【题型】解答题　【知识点】解析几何　【难度】hard
在平面直角坐标系中，双曲线$\Gamma$:$\frac{x^2}{3} - y^2 = 1$。

(1) 求$\Gamma$的两条渐近线的夹角；

(2) 给定点$T(a,0)$，其中正数$a \neq 2$，求$\Gamma$上的动点$M$到点$T$的距离的最小值；

(3) 对平面内不在$\Gamma$上的任意一点$P$，记$\Omega_P$为过点$P$且与$\Gamma$有两个交点的直线的全体。对任意直线$l \in \Omega_P$，记$M$、$N$为$l$与$\Gamma$的两个交点，定义$f_P(l) = |PM| \times |PN|$。若存在一条直线$l_0 \in \Omega_P$满足：$l_0$与$\Gamma$的两个交点位于$y$轴异侧，且对任意不同于$l_0$的直线$l \in \Omega_P$，均有$f_P(l) > f_P(l_0)$，则称$P$为“好点”。求所有“好点”所构成的区域的面积。
【解答】
\textbf{【答案】}
(1) $\frac{\pi}{3}$

(2) 答案见解析

(3) $4$

\textbf{【分析】}
(1) 写出渐近线方程即可判断夹角；

(2) 设$M(x_0,y_0)$，再根据两点间距离公式化简，求解一元二次函数的最值即可；

(3) 设$P(a,b)$为好点，则根据好点定义求出$f_P(l_0) = |a^2 - 3b^2 - 3|$，再根据好点定义求出直线$l$与双曲线交于同一支时得出$k^2 < 1$，即$k^2 \ge 1$时$\Delta \le 0$，即可求出$|a| + |b| \le \sqrt{2}$，求出四边形面积即可。

\textbf{【详解】}
(1) 渐近线$y = \pm \frac{\sqrt{3}}{3}x$，夹角为$\frac{\pi}{6} \times 2 = \frac{\pi}{3}$。

---

(2) 设$M(x_0,y_0)$，$x_0 \ge \sqrt{3}$或$x_0 \le -\sqrt{3}$，

则$|MT|^2 = (x_0 - a)^2 + y_0^2 = x_0^2 - 2ax_0 + a^2 + \frac{x_0^2}{3} - 1 = \frac{4}{3}x_0^2 - 2ax_0 + a^2 - 1$
\[
= \frac{4}{3}\left(x_0 - \frac{3}{4}a\right)^2 + \frac{1}{4}a^2 - 1,
\]
当$\frac{3}{4}a < \sqrt{3}$即$0 < a < \frac{4\sqrt{3}}{3}$时，令$x_0 = \sqrt{3}$，最小值为$|MT|_{\min} = |a - \sqrt{3}|$；

当$\frac{3}{4}a \ge \sqrt{3}$即$a \ge \frac{4\sqrt{3}}{3}$时，令$x_0 = \frac{3}{4}a$，最小值为$|MT|_{\min} = \sqrt{\frac{1}{4}a^2 - 1}$。

---

(3) 设$P(a,b)$为好点，考虑$a$、$b$需满足的充要条件。

若直线$l$的斜率存在，设直线$l$:$y - b = k(x - a)$，$M(x_1,y_1)$，$N(x_2,y_2)$，

将$l$与$\Gamma$联立，得$\left(\frac{1}{3} - k^2\right)x^2 - 2k(b - ka)x - (b - ka)^2 - 1 = 0$。（*）

则$\Delta > 0$，$x_1 + x_2 = \frac{2k(b - ka)}{\frac{1}{3} - k^2}$，$x_1x_2 = \frac{-(b - ka)^2 - 1}{\frac{1}{3} - k^2}$，

而$f_P(l) = \sqrt{1 + k^2}|x_1 - a| \cdot \sqrt{1 + k^2}|x_2 - a| = (1 + k^2)\left|x_1x_2 - a(x_1 + x_2) + a^2\right|$
\[
= (1 + k^2)\left|\frac{-(b - ka)^2 - 1}{\frac{1}{3} - k^2} - \frac{2ka(b - ka)}{\frac{1}{3} - k^2} + a^2\right| = (1 + k^2)\left|\frac{\frac{1}{3}a^2 - b^2 - 1}{\frac{1}{3} - k^2}\right|,
\]

① 当直线$l$与$\Gamma$的左右两支都有公共点，即$|k| < \frac{\sqrt{3}}{3}$时，

$f_P(l) = \frac{1 + k^2}{\frac{1}{3} - k^2}\left|\frac{1}{3}a^2 - b^2 - 1\right| = \left(-1 + \frac{\frac{4}{3}}{\frac{1}{3} - k^2}\right)\left|\frac{1}{3}a^2 - b^2 - 1\right|$，当$k = 0$时有最小值。

这说明$l_0:y = b$，$f_P(l_0) = |a^2 - 3b^2 - 3|$；

② 当直线$l$与$\Gamma$的左支有两个公共点或与右支有两个公共点时，

需满足的条件为：$|k| > \frac{\sqrt{3}}{3}$且（*）式的判别式$\Delta = (a^2 - 3)k^2 - 2abk + b^2 + 1 > 0$。

此时$f_P(l) = \frac{1 + k^2}{k^2 - \frac{1}{3}}\left|\frac{1}{3}a^2 - b^2 - 1\right| > |a^2 - 3b^2 - 3|$可得：$k^2 < 1$。

这说明$k^2 \ge 1$时，判别式条件$(a^2 - 3)k^2 - 2abk + b^2 + 1 > 0$不能成立。

即$k^2 \ge 1$时，$(a^2 - 3)k^2 - 2abk + b^2 + 1 \le 0$。

当$k^2 = 1$时，$a^2 \pm 2ab + b^2 \le 2$，解得$|a| + |b| \le \sqrt{2}$。

另一方面，当$|a| + |b| \le \sqrt{2}$时，$|ak - b| \le |a||k| + |b| \le |k|(|a| + |b|) \le \sqrt{2}|k| \le \sqrt{3k^2 - 1}$。

两边平方后即得$(a^2 - 3)k^2 - 2abk + b^2 + 1 \le 0$。

若直线$l$斜率不存在，假设直线$l$:$x = a$与双曲线存在交点，

则$y^2 = \frac{a^2}{3} - 1$，则$y_1^2 = \frac{a^2}{3} - 1$，$y_1 = -y_2$，

则$f_P(l) = |b - y_1||b - y_2| = |b^2 - y_1^2| = \left|b^2 - \frac{a^2}{3} + 1\right| = \frac{|a^2 - 3b^2 - 3|}{3}$，显然与好点矛盾；

因此，$P(a,b)$为好点当且仅当$|a| + |b| \le \sqrt{2}$，

于是所有好点对应的区域为$A = \{(a,b)\mid |a| + |b| \le \sqrt{2}\}$，

即由$(0,\pm\sqrt{2}),(\pm\sqrt{2},0)$构成的正方形，故所求面积为$S_A = 2^2 = 4$。

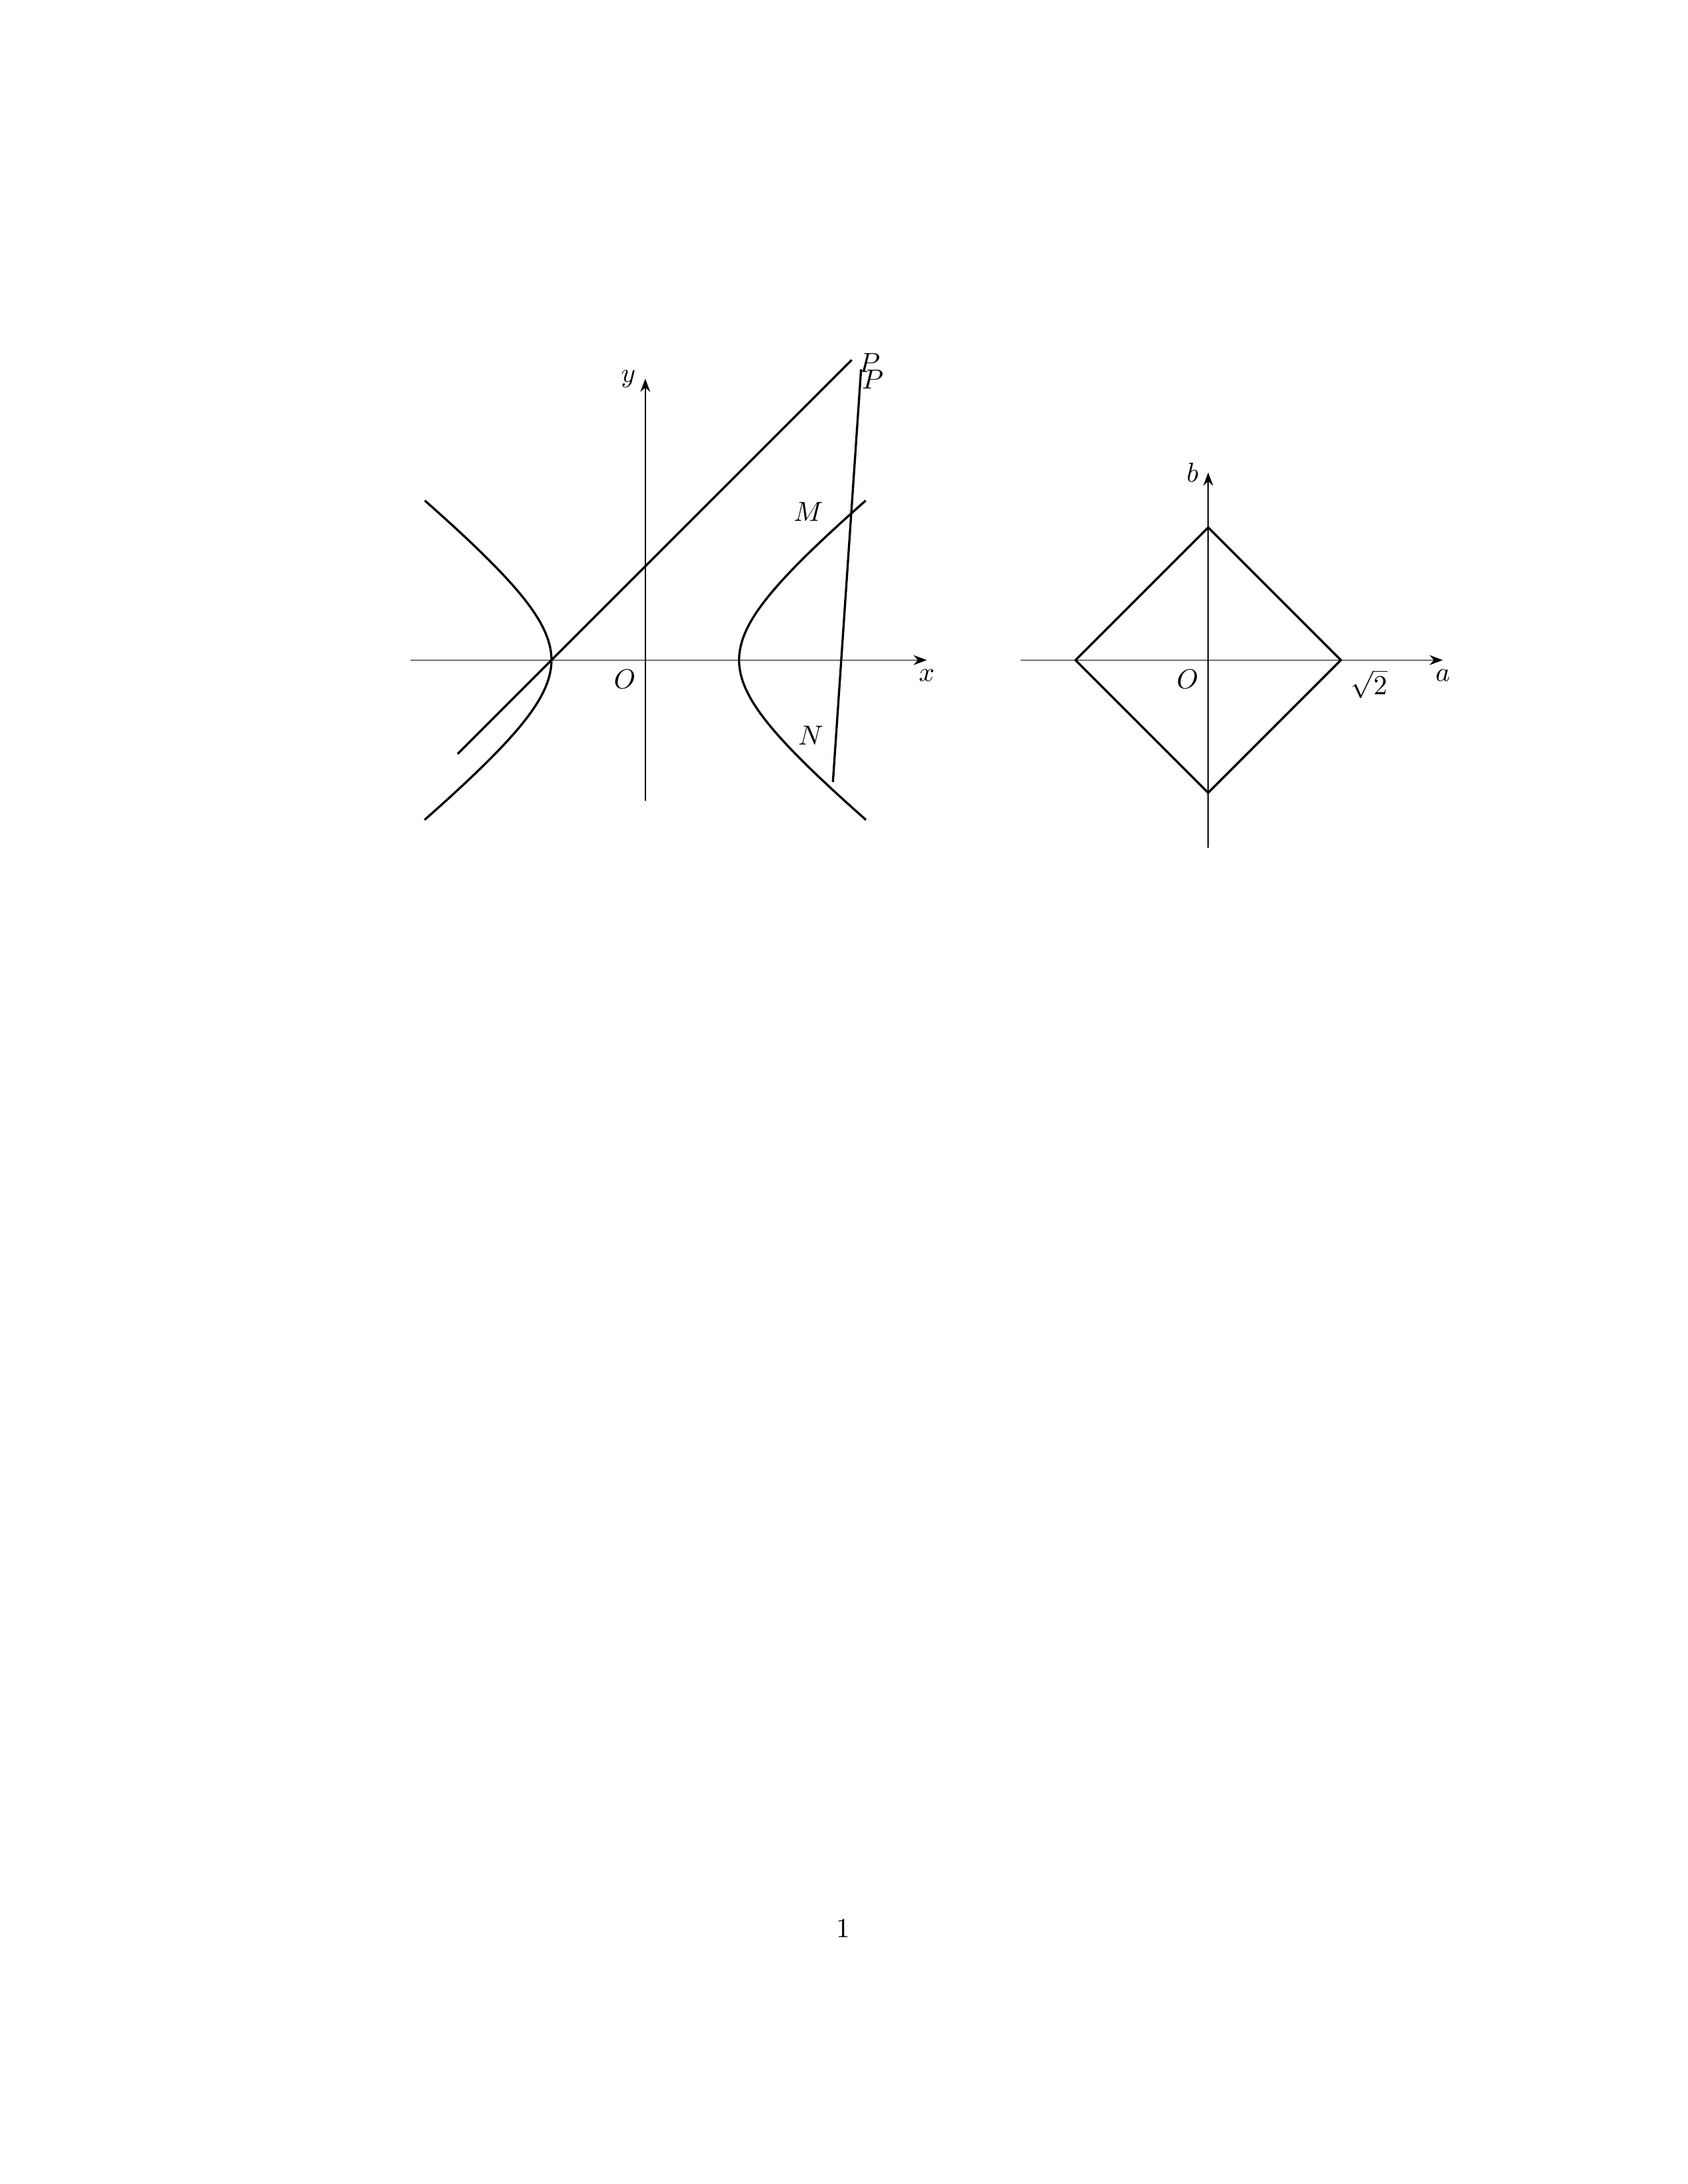